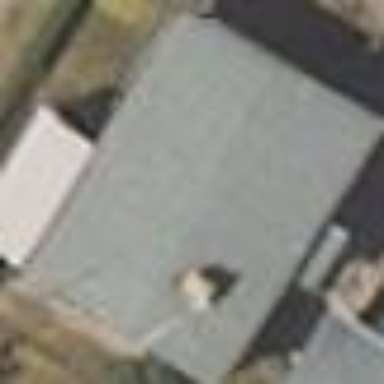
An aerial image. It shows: Simple and straightforward house.